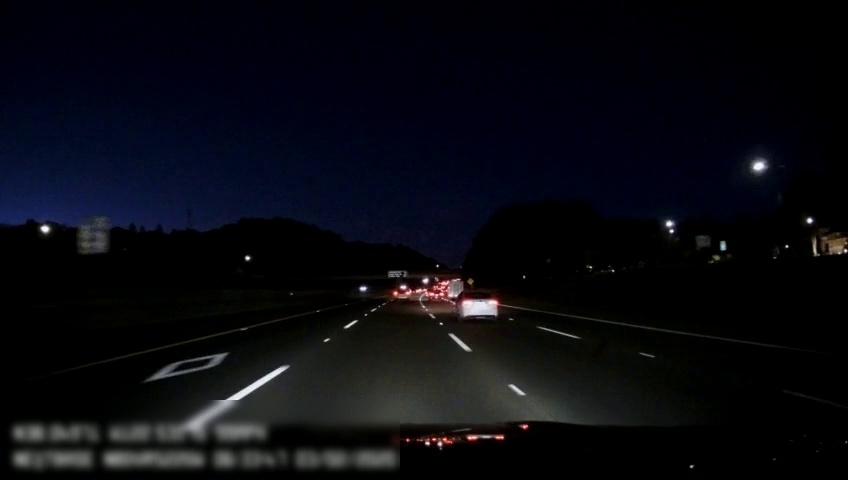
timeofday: Night
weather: Other
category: Drivable Space
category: Vehicles | Other LV
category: Vehicles | Car
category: Vehicles | SUV
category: Vehicles | Car
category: Lanes | Alternate Lane
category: Lanes | Current Lane
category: Lanes | Current Lane
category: Lanes | Alternate Lane
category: Lanes | Alternate Lane